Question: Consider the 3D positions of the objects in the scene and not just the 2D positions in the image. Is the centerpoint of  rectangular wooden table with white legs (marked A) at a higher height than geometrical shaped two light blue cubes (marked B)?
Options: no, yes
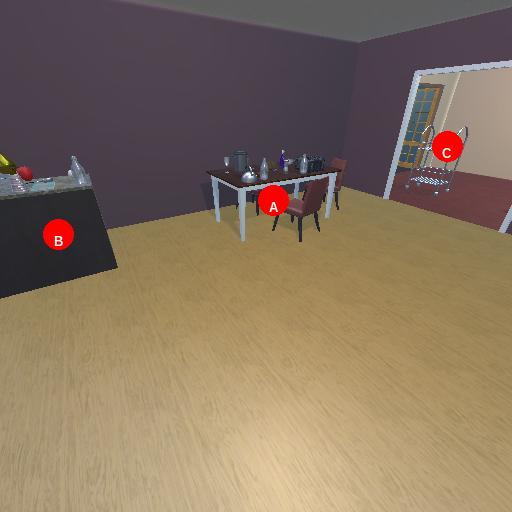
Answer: no